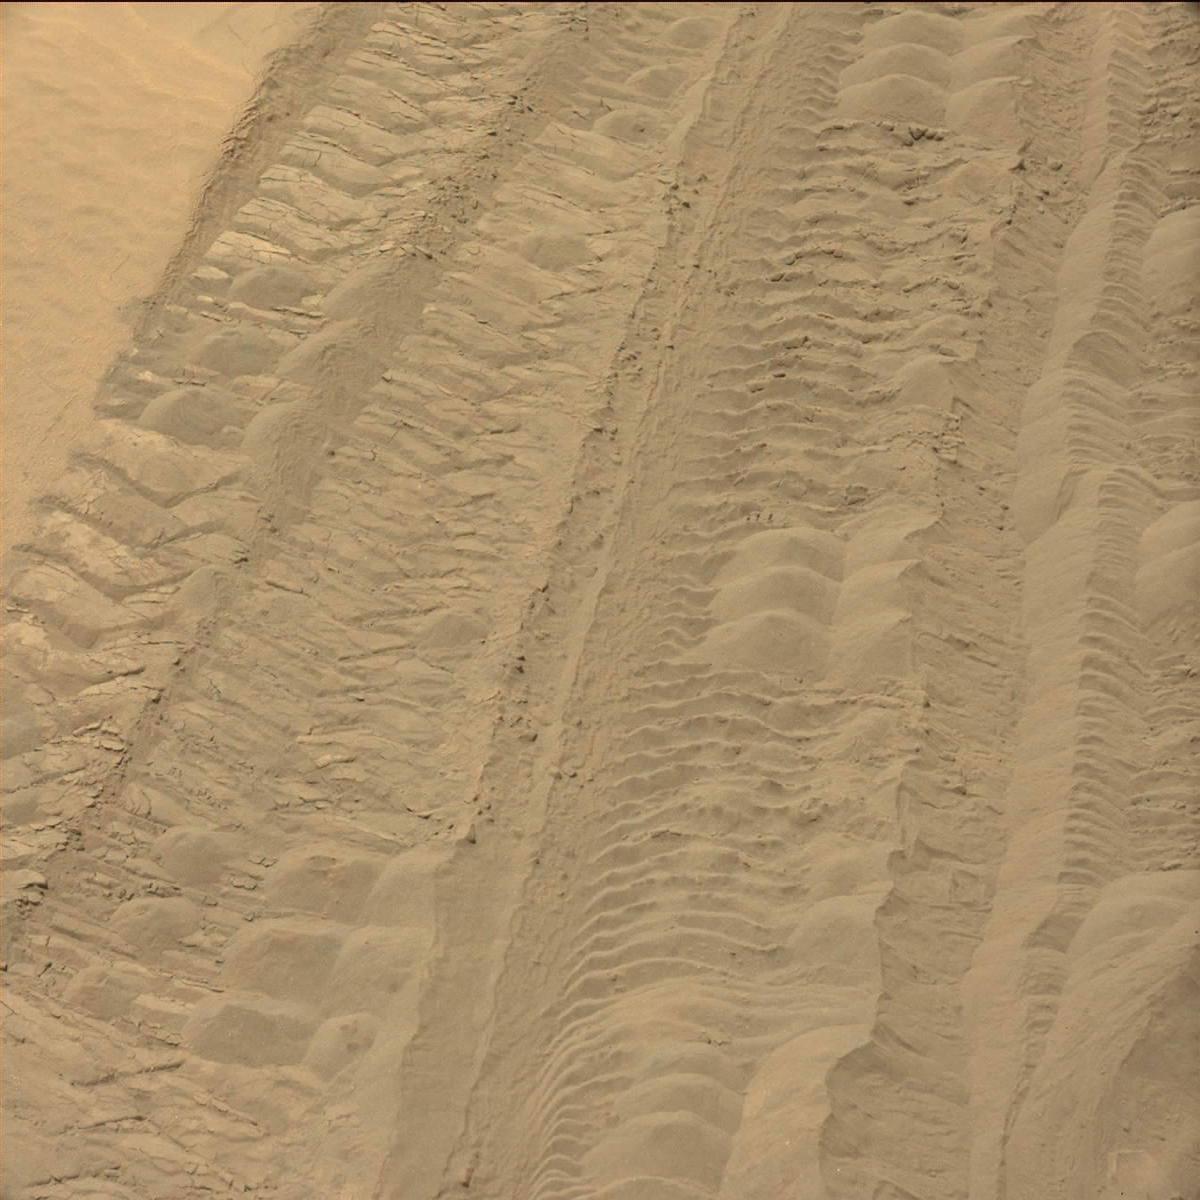
Terrain classes present: Sand / Soil, Track